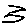
Label: zigzag